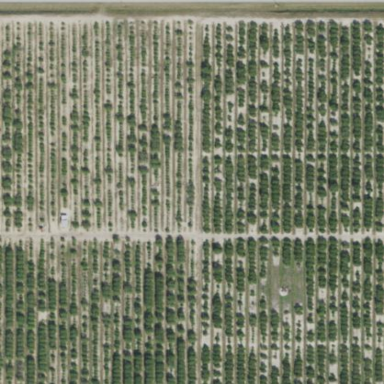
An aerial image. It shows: Orchard.